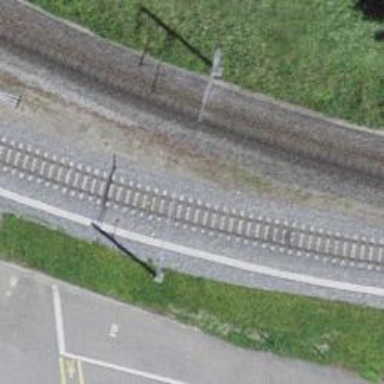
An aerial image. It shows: Narrow-gauge railway with one track and contact line electrification. It serves as spur line.